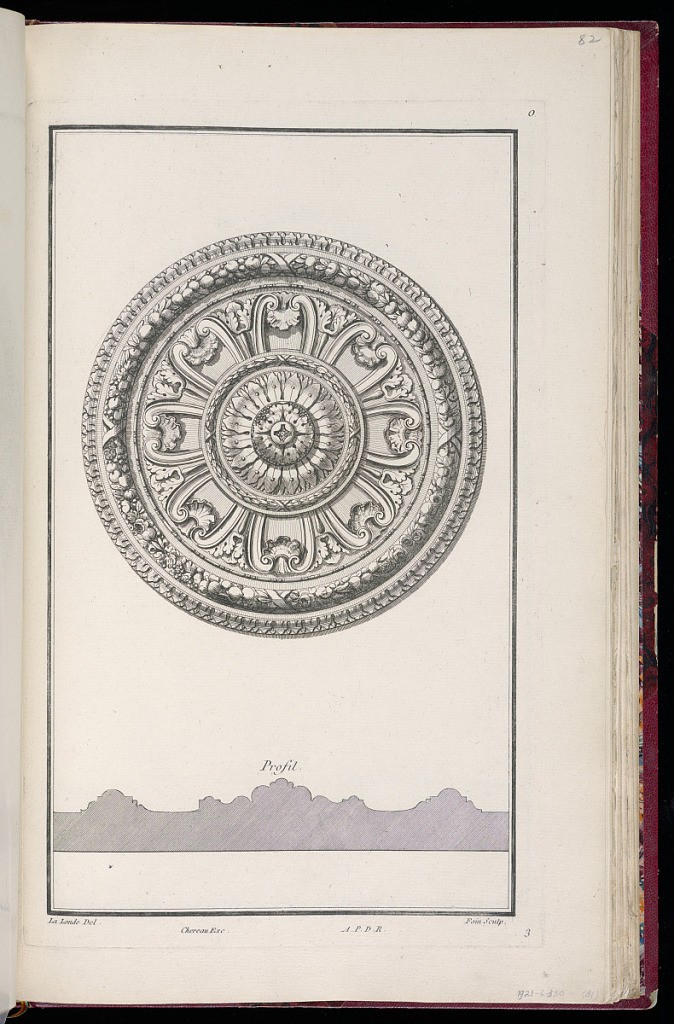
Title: Rosette Design for a Ceiling
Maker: Richard de Lalonde, French, active 1780–96
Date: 1785-1788
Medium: Etching on off-white laid paper
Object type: Print
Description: Rosette design for a ceiling with, from back edge to sight edge, lamb tongue, garland of fruit and leaf, bead and bar course, stylized shell and leaf band, bound leaves ornamentation. The profile of the rosette is provided below. The plate is signed and numbered.